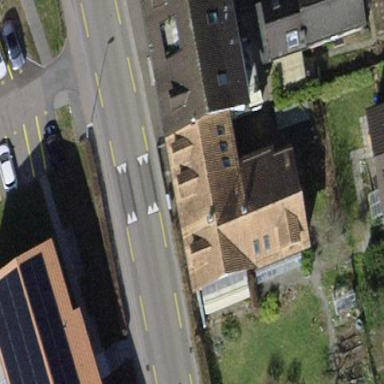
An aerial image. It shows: Gabled building with red roof.